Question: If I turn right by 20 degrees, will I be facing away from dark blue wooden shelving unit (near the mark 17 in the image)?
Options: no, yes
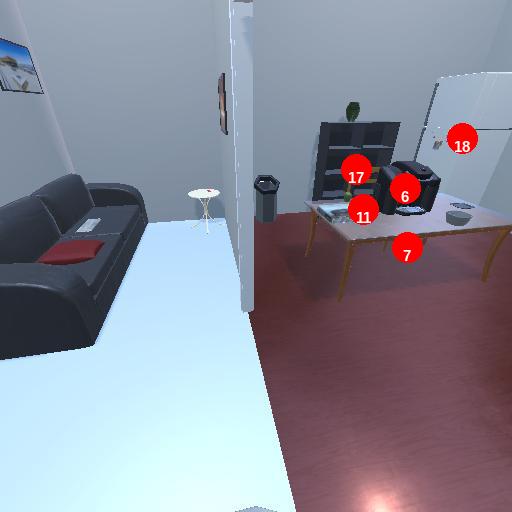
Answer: no